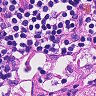
Metastatic tissue present: no